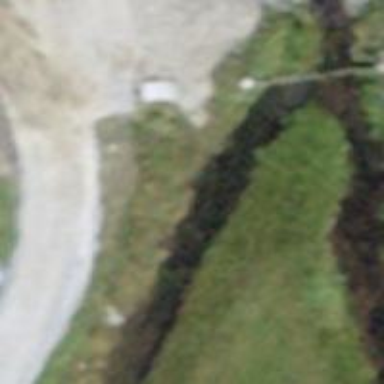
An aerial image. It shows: Ditch in the surroundings.